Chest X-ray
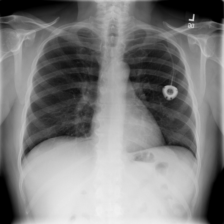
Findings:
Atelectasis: negative
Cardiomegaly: negative
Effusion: negative
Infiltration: negative
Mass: negative
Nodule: negative
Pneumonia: negative
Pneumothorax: negative
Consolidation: negative
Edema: negative
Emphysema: negative
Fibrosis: negative
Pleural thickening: negative
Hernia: negative